Field crop: tomato
Growth stage: 1
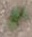
Species: solanum